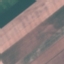
Label: AnnualCrop